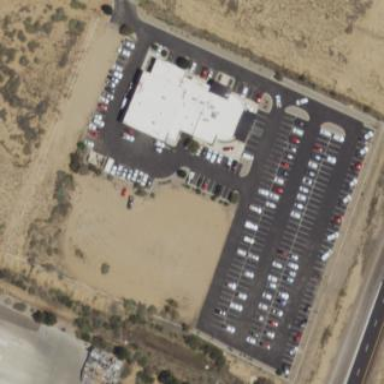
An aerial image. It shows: Commercial area with car shop.